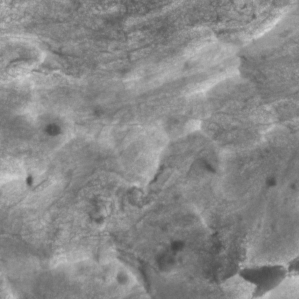
Label: non_frost